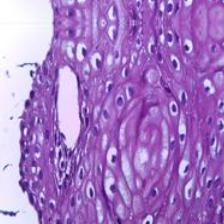
Diagnosis: Normal